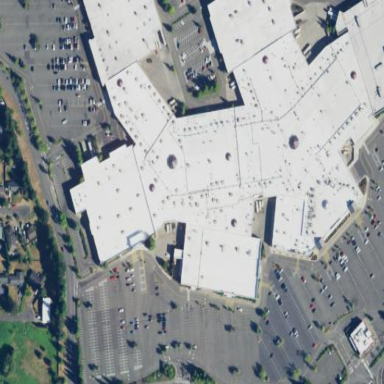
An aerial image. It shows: Mall building.